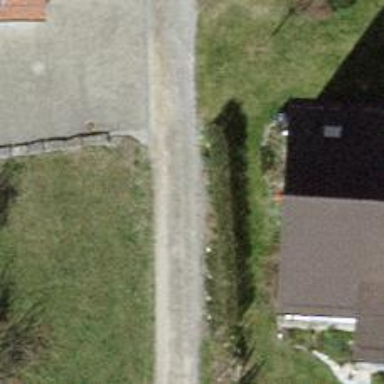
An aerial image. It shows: Service road with pebblestone surface.